Question: Currently I'm using 'ggplot2' and 'ggdendro' to plot dendrograms. However Now I'm in need to plot a discrete variable under the leaves along with the labels.
For instance, in a publication (Zhang et al., 2006) I saw a dendrogram like this (notice th color bar under the leaf labels):

I'm interested in doing the same with ggdendro + ggplot2, using data which I have already binned. Is this possible?
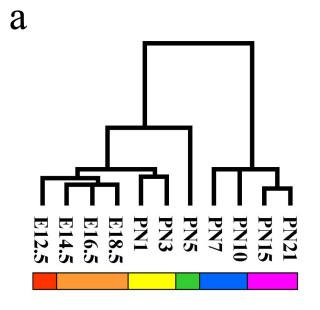
Answer: First, you need to make dataframe for the color bar. For example I used data 'USArrests' - made clustering with 'hclust()' function and saved the object. Then using this clustering object divided it in cluster using function 'cutree()' and saved as column cluster. Column 'states' contains labels of clustering object 'hc' and the levels of this object are ordered the same as in output of 'hc'.
'''
library(ggdendro)
library(ggplot2)
hc <- hclust(dist(USArrests), "ave")
df2<-data.frame(cluster=cutree(hc,6),states=factor(hc$labels,levels=hc$labels[hc$order]))
head(df2)
cluster states
Alabama 1 Alabama
Alaska 1 Alaska
Arizona 1 Arizona
Arkansas 2 Arkansas
California 1 California
Colorado 2 Colorado
'''
Now save as objects two plots - dendrogram and colorbar that is made with 'geom_tile()' using 'states' as x values and 'cluster' number for colors. Formatting is done to remove all axis.
'''
p1<-ggdendrogram(hc, rotate=FALSE)
p2<-ggplot(df2,aes(states,y=1,fill=factor(cluster)))+geom_tile()+
scale_y_continuous(expand=c(0,0))+
theme(axis.title=element_blank(),
axis.ticks=element_blank(),
axis.text=element_blank(),
legend.position="none")
'''
Now you can use answer of @Baptiste to <URL> to align both plots.
'''
library(gridExtra)
gp1<-ggplotGrob(p1)
gp2<-ggplotGrob(p2)
maxWidth = grid::unit.pmax(gp1$widths[2:5], gp2$widths[2:5])
gp1$widths[2:5] <- as.list(maxWidth)
gp2$widths[2:5] <- as.list(maxWidth)
grid.arrange(gp1, gp2, ncol=1,heights=c(4/5,1/5))
'''